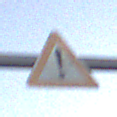
Verkehrszeichen: Gefahrenstelle
Umgebung: Outdoor, Nature
Tageszeit: SunriseSunset
Wetter: PartlyCloudy
Licht: Natural
Jahreszeit: NotSpecified
Kontrast: LowContrast